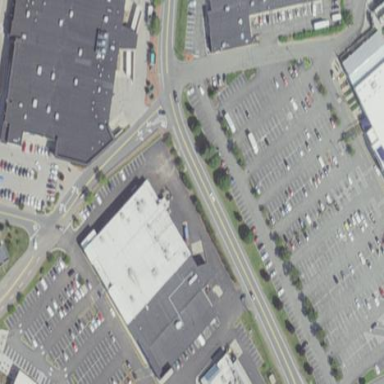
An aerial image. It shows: Retail building.